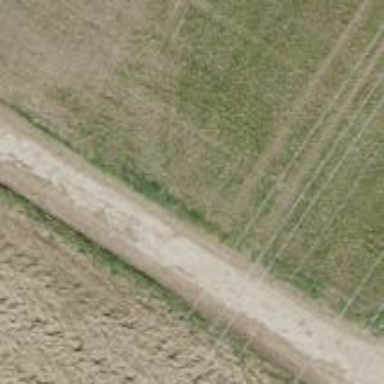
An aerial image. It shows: Track with concrete surface.